Question: I have a a dictionary which contains a list of unique numbers. The problem i am having is it will not go into the correct order. I am trying to order the dictionary in ascending order. The values in the dictionary are as follows:

The Code that i have to try and order this is
'''
foreach (var value in groupedDict.OrderBy(x => x.Key))
{
'''
When i run it in debug the order i get is
10, 100, 110, Ect rather than what you can see in the values in the dictionary should be 10, 15, 20.
Anyone any idea how i would get this to order ascending and what i am doing wrong.
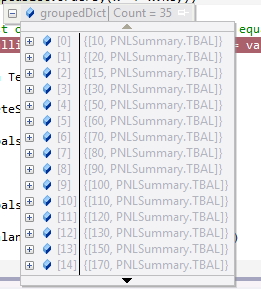
Answer: Since your key is a string and you want a numeric sorting, try with this
'''
foreach (var value in groupedDict.OrderBy(x => int.Parse(x.Key)))
'''
Currently it is doing a string sort (which is giving you the unexpected results).